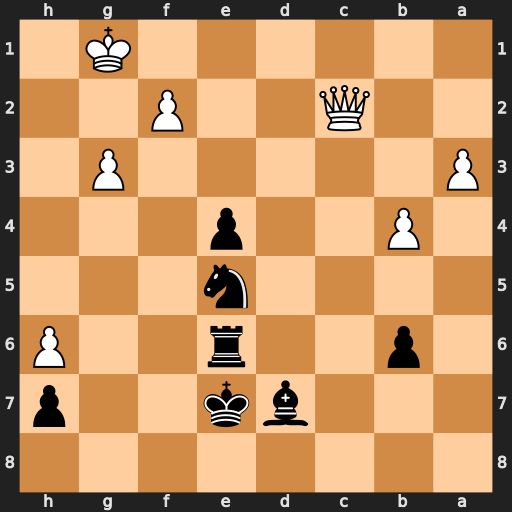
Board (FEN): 8/3bk2p/1p2r2P/4n3/1P2p3/P5P1/2Q2P2/6K1
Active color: b
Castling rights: -
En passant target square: -
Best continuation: Nf3+ Kf1 Bb5+ Kg2 Ne1+